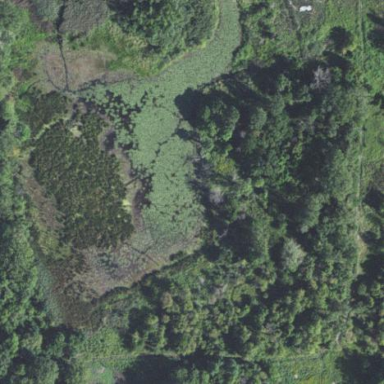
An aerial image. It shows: Nature reserve within forest area.